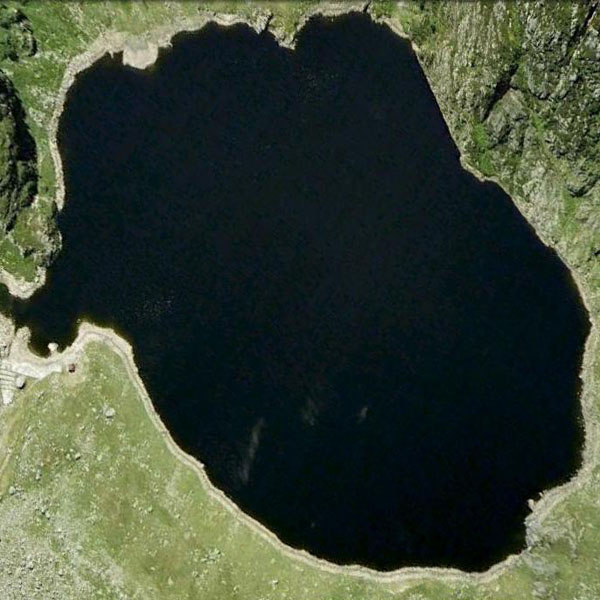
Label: Pond